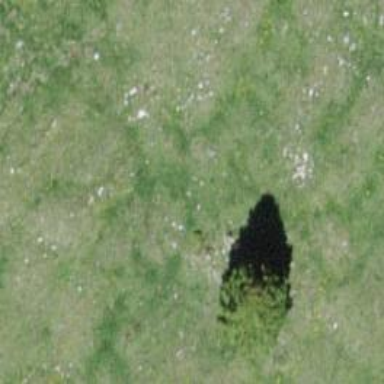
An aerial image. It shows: Needle-leaved tree in its natural environment.